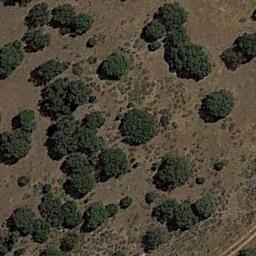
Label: chaparral